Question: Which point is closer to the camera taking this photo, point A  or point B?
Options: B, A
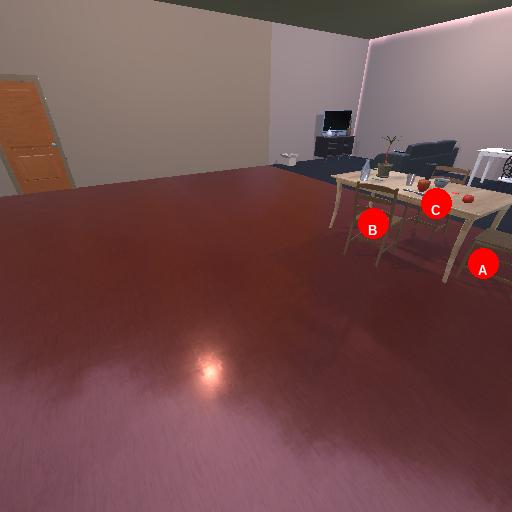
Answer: B